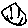
Label: smiley face